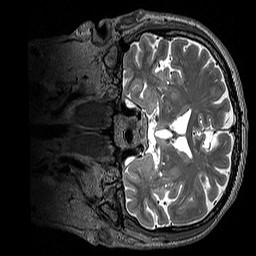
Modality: T2w
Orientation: coronal
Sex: male
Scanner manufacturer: siemens
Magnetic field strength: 3 T
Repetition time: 3.2 s
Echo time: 0.409 s